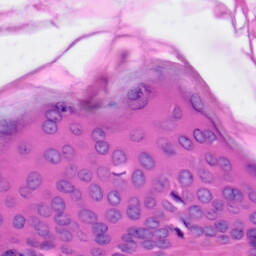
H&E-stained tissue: Skin